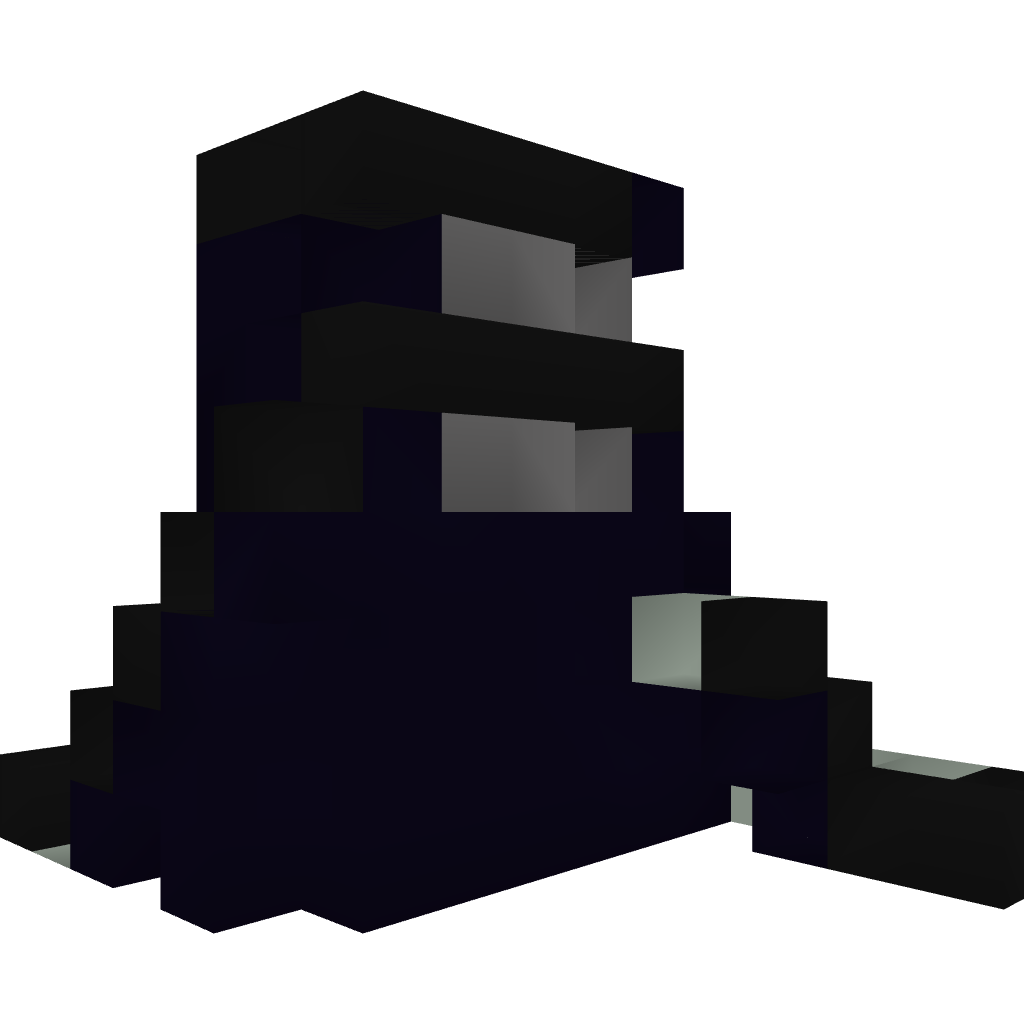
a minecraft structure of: Dispenser Cannon MK 1